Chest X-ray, PA view. Patient: 52 years old, sex F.
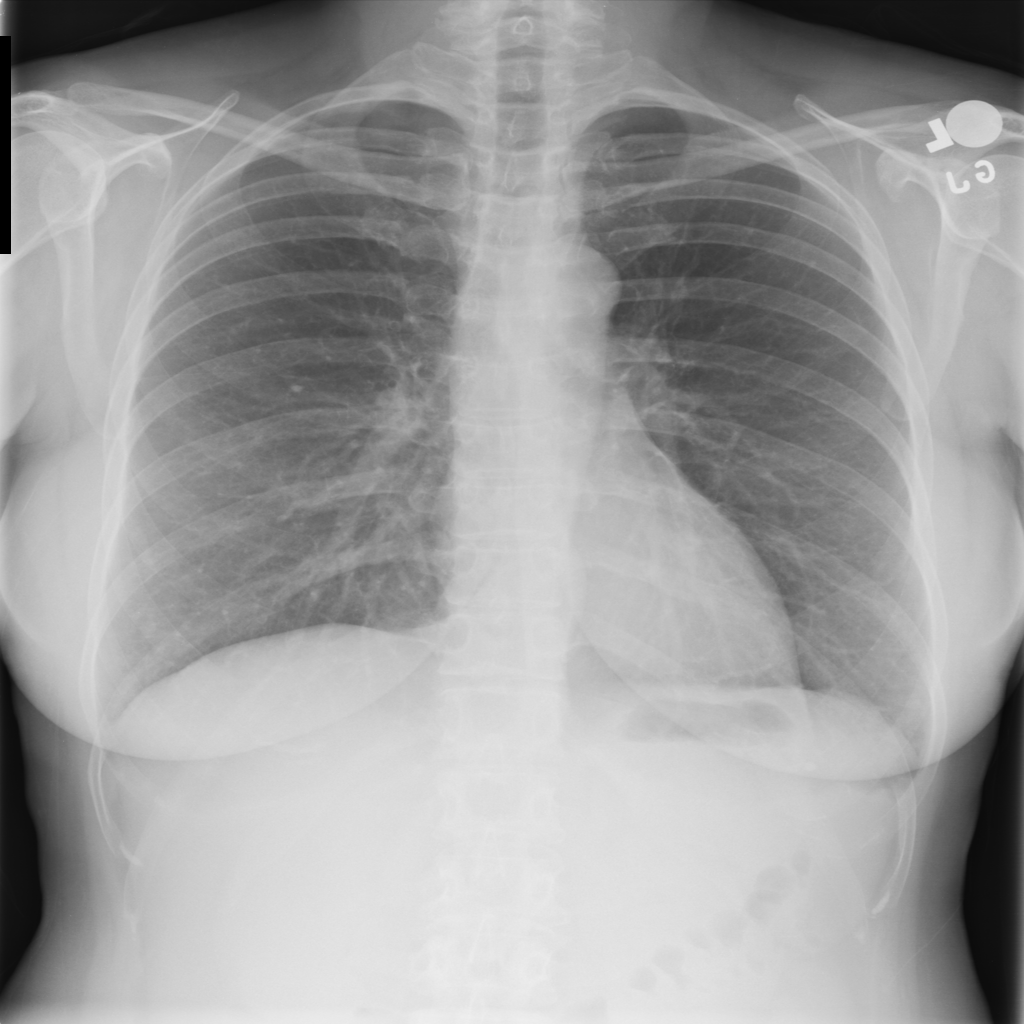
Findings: No Finding